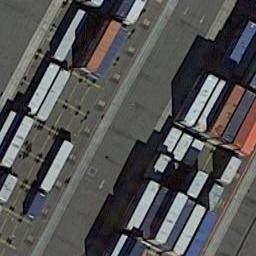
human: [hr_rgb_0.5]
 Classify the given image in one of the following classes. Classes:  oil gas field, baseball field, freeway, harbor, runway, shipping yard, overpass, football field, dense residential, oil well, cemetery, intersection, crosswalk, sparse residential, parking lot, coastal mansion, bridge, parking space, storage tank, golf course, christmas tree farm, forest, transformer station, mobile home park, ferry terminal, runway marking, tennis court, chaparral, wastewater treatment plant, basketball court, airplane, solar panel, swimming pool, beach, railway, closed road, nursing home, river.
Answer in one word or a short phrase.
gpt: shipping yard